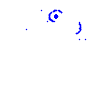
Particle: proton